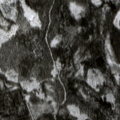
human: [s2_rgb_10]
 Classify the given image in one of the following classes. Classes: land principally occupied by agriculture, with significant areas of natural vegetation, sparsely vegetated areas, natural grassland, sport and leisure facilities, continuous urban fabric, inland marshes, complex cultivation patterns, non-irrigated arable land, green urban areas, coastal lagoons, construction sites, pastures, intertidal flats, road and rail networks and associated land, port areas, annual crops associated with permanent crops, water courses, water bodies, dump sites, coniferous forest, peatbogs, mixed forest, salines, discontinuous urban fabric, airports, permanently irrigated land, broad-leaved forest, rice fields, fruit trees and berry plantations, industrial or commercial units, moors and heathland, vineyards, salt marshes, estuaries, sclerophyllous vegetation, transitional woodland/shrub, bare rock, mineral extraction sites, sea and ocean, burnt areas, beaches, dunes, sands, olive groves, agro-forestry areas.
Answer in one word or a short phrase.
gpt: coniferous forest, transitional woodland/shrub